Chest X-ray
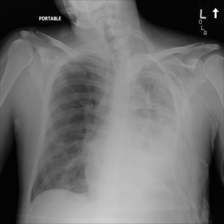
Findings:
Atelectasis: negative
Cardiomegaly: negative
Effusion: negative
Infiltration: negative
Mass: negative
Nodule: negative
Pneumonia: negative
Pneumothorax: negative
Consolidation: negative
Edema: negative
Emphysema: positive
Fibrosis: negative
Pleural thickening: negative
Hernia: negative